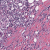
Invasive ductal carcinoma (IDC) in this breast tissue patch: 1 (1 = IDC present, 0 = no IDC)